Question: I'm using the latest version of (<URL>.
When I set in the other flags, I get a lot of errors (28 actually) of type : 'Undefined symbols for architecture i386' as follow :
'''
Undefined symbols for architecture i386:
"_CMSampleBufferGetImageBuffer", referenced from:
-[CaptureDelegate captureOutput:didOutputSampleBuffer:fromConnection:] in opencv2(cap_avfoundation.o)
CvCaptureFile::retrieveFramePixelBuffer() in opencv2(cap_avfoundation.o)
-[CvVideoCamera captureOutput:didOutputSampleBuffer:fromConnection:] in opencv2(cap_ios_video_camera.o)
"_CMSampleBufferGetPresentationTimeStamp", referenced from:
-[CvVideoCamera captureOutput:didOutputSampleBuffer:fromConnection:] in opencv2(cap_ios_video_camera.o)
"_CMSampleBufferInvalidate", referenced from:
CvCaptureFile::retrieveFramePixelBuffer() in opencv2(cap_avfoundation.o)
"_CMTimeMake", referenced from:
CvCaptureCAM::startCaptureDevice(int) in opencv2(cap_avfoundation.o)
CvVideoWriter_AVFoundation::writeFrame(_IplImage const*) in opencv2(cap_avfoundation.o)
-[CvVideoCamera createVideoDataOutput] in opencv2(cap_ios_video_camera.o)
"_CMVideoFormatDescriptionGetPresentationDimensions", referenced from:
CvCaptureCAM::getProperty(int) in opencv2(cap_avfoundation.o)
"_CVBufferRelease", referenced from:
-[CaptureDelegate captureOutput:didOutputSampleBuffer:fromConnection:] in opencv2(cap_avfoundation.o)
-[CaptureDelegate updateImage] in opencv2(cap_avfoundation.o)
CvCaptureFile::retrieveFramePixelBuffer() in opencv2(cap_avfoundation.o)
... etc
'''
It is the same problem as <URL>, I tried the proposed solution but problem's still here.
Does anyone have an idea ?
## EDIT :

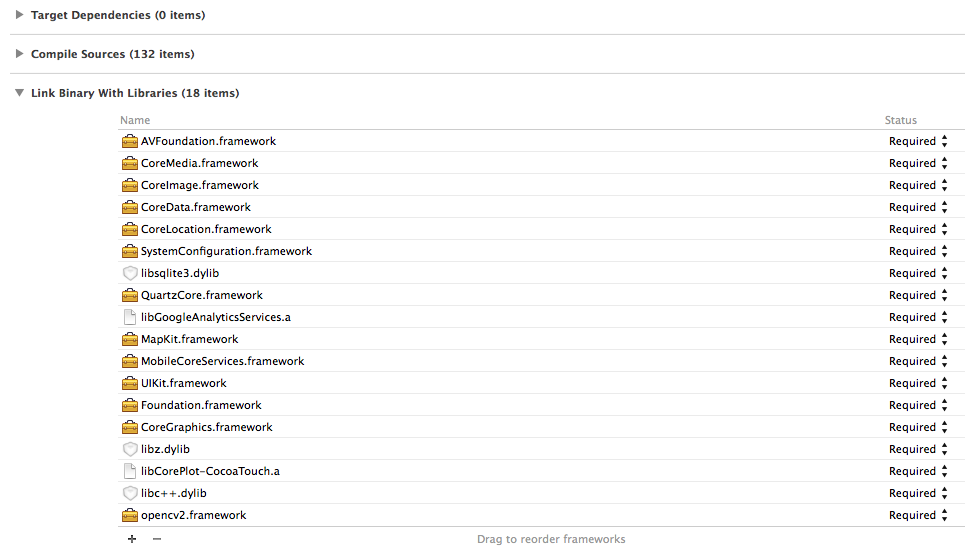
Answer: Problem solved adding several frameworks :
'CoreVideo.framework', 'AssetsLibrary.framework', 'CoreMedia.framework'.